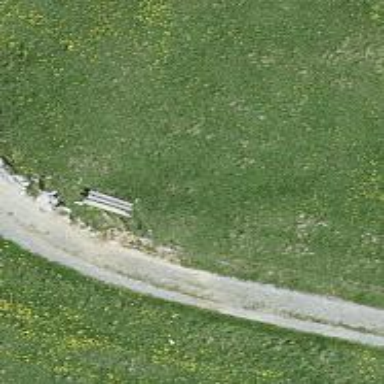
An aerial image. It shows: Bench for seating.